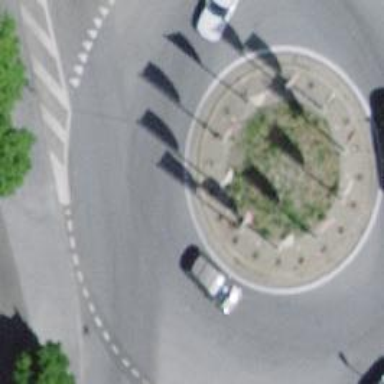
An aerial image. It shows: Secondary road made of asphalt leading to roundabout.